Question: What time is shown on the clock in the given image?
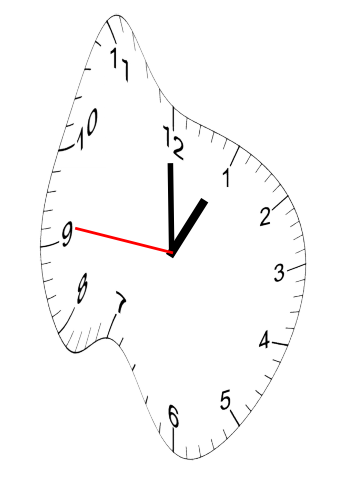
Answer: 12:59:46